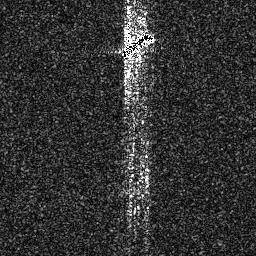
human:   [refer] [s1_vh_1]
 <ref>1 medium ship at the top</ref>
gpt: <box>[[46, 11, 60, 22, 0]]</box>